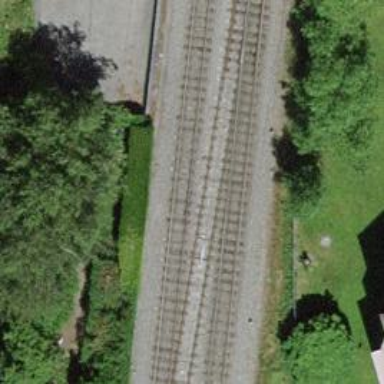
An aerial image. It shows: Narrow gauge railway with electrified contact lines.